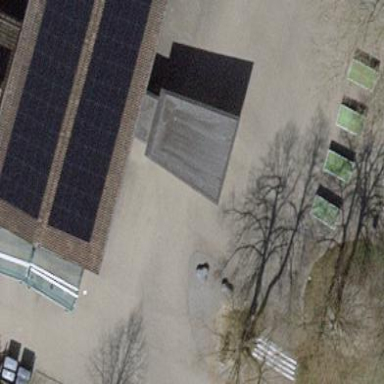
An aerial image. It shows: View of roof of building.